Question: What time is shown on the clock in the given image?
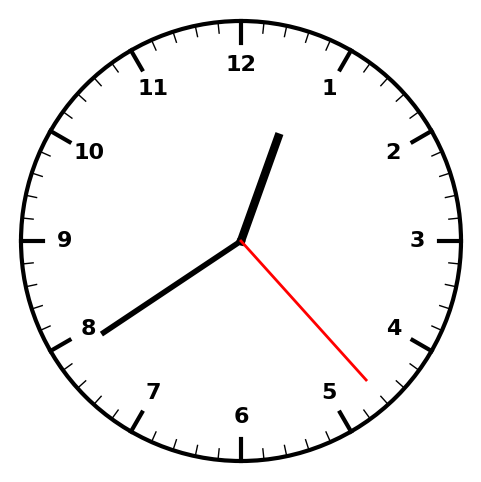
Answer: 12:39:23